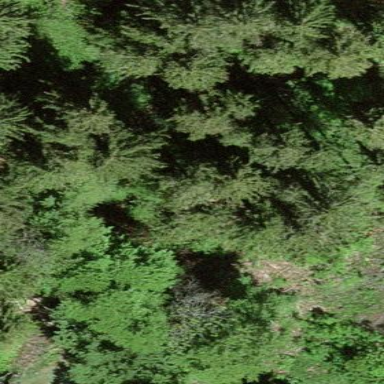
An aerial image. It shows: Forest area.